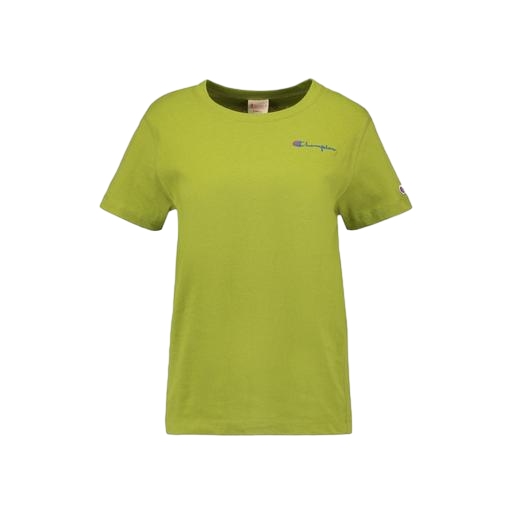
mid t-shirt, green women's t-shirt, green women's crewneck tee, white background